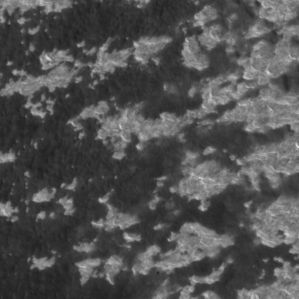
Label: non_frost